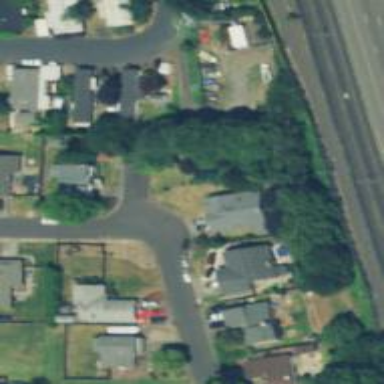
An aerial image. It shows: Residential road with sidewalk on the left side.